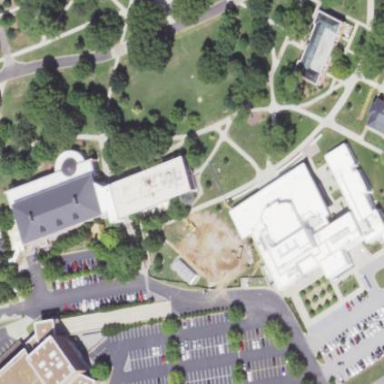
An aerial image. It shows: College building.